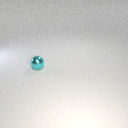
small cyan metal sphere